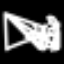
Label: palm tree